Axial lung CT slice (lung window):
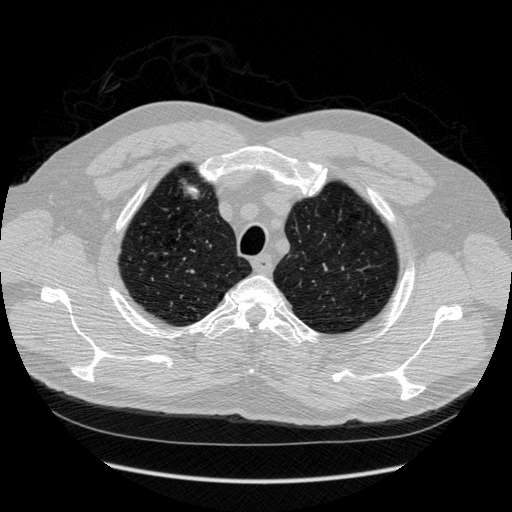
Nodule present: no